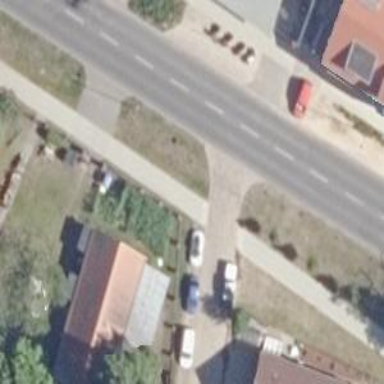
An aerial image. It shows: Residential road.